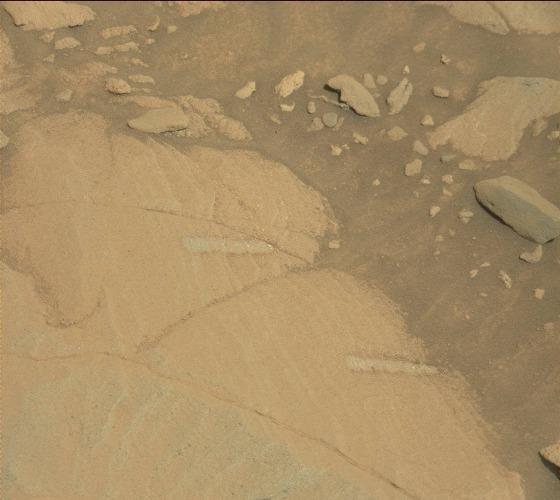
Terrain classes present: Bedrock, Gravel / Sand / Soil, Rock, Shadow